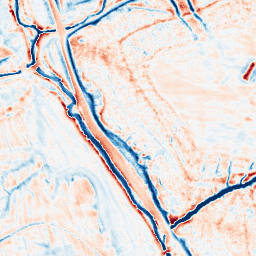
Category: edge_preserving
Decomposition family: guided
Decomposition parameters: radius: 4
eps: 0.001
Upsampling method: regularized
Upsampling parameters: scale: 2
lambda_reg: 0.001
Upsampling scale: 2